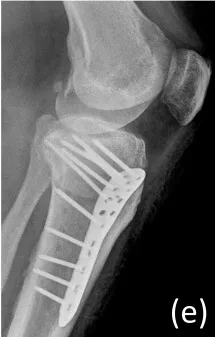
P) ones.
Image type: radiology (x_ray)